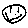
Label: smiley face